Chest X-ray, PA view. Patient: 42 years old, sex M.
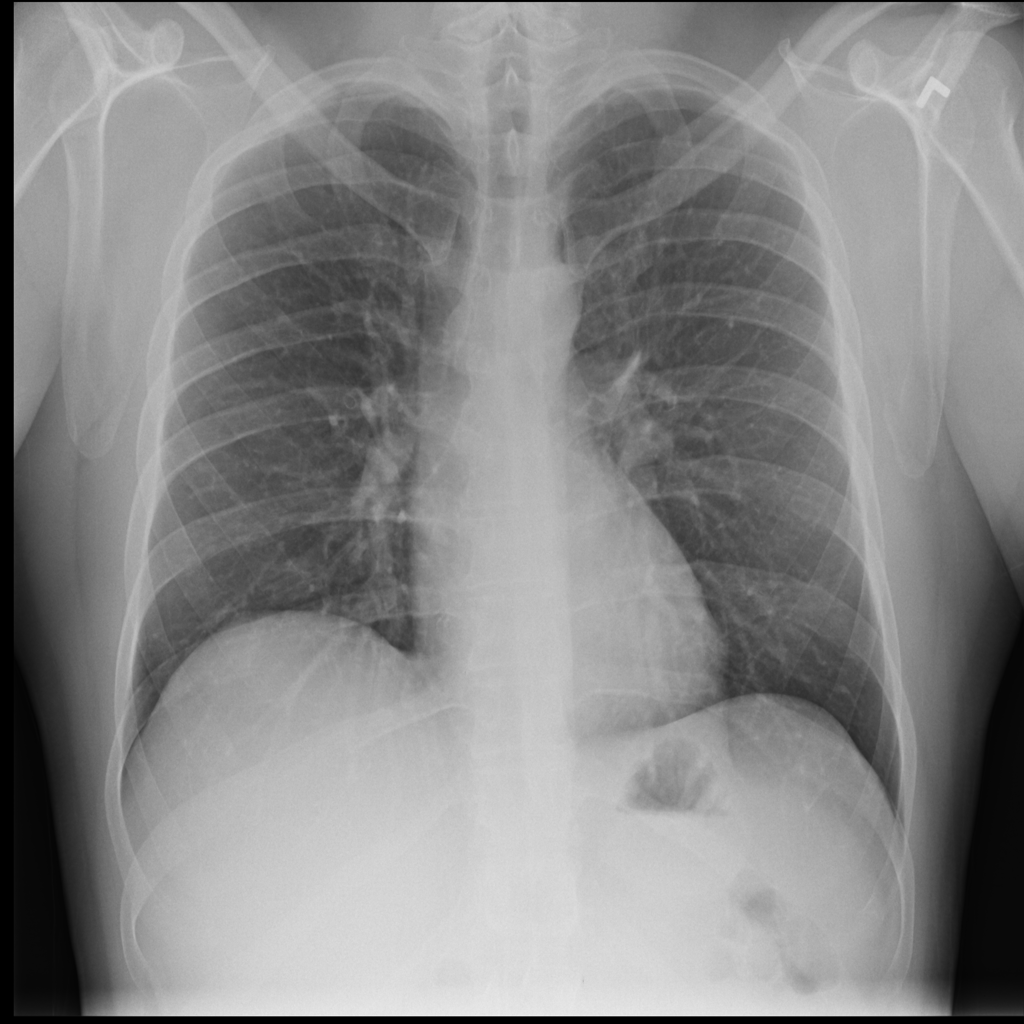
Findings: No Finding